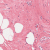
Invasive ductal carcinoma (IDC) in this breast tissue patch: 0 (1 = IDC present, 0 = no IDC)